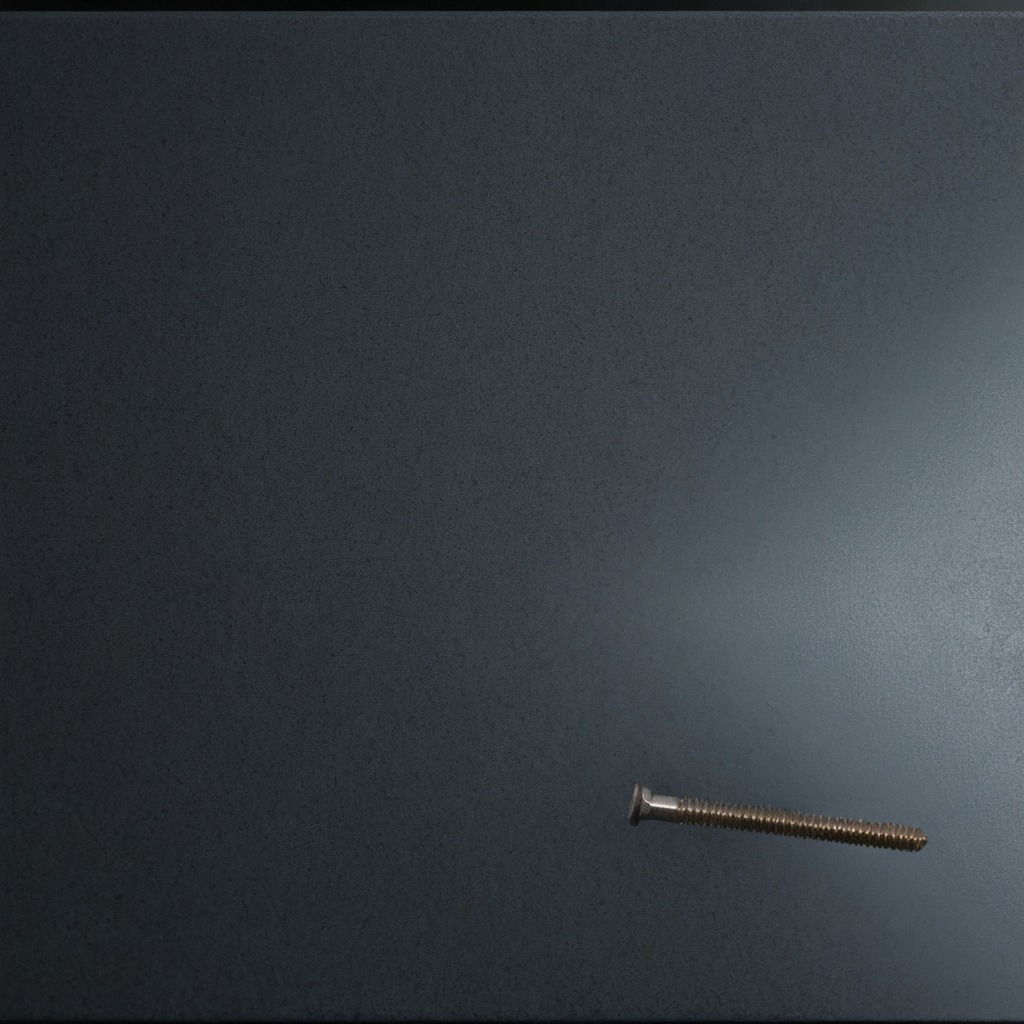
A metal screw is lying on a clean granite table inside a workshop at night dim ambient light soft shadows worn but